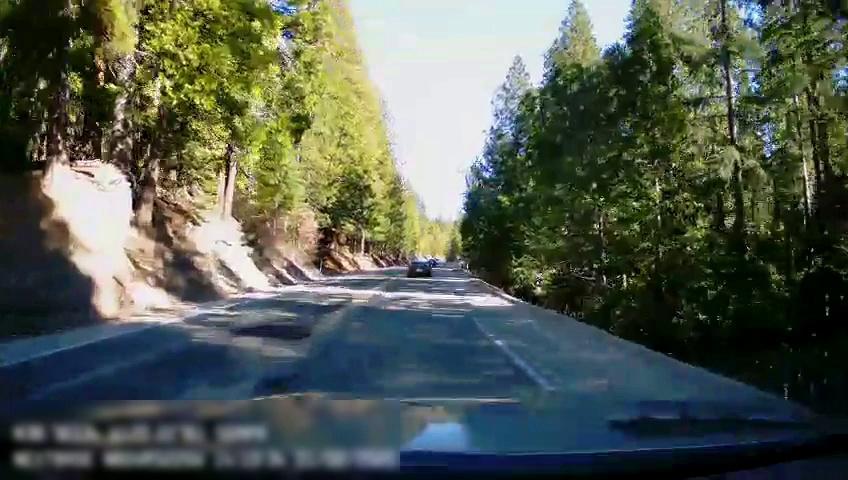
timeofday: Day
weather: Sunny
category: Drivable Space
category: Vehicles | Car
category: Lanes | Opposite Lane
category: Lanes | Current Lane
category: Lanes | Opposite Lane
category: Lanes | Current Lane